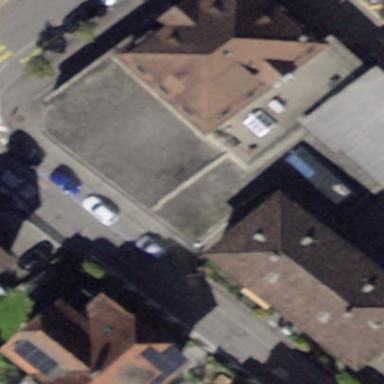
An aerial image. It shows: Street-side parking area with parallel orientation. The surface is asphalt.